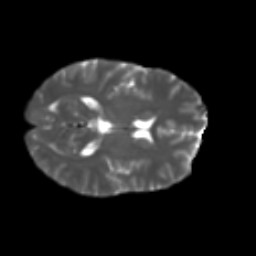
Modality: T2w
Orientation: axial
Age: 52
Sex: female
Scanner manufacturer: ge
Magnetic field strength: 3 T
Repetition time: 7.8 s
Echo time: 0.0606 s